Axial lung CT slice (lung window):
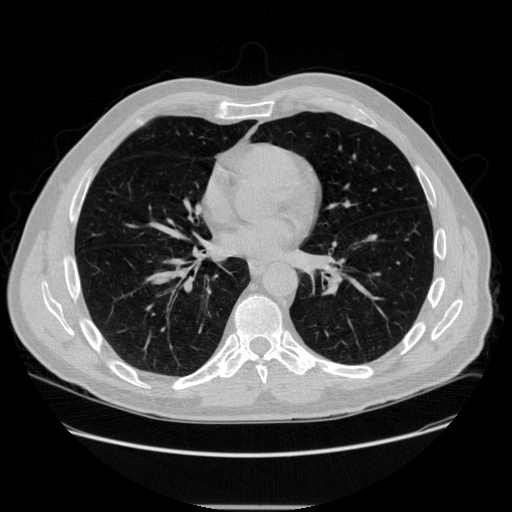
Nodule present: no